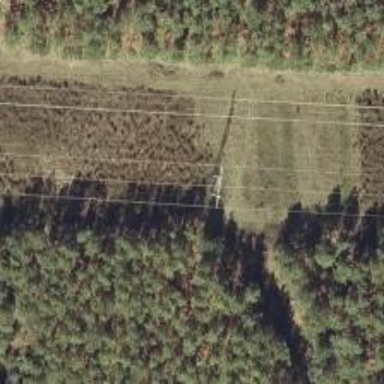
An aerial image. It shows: H-frame designed tower for power lines.